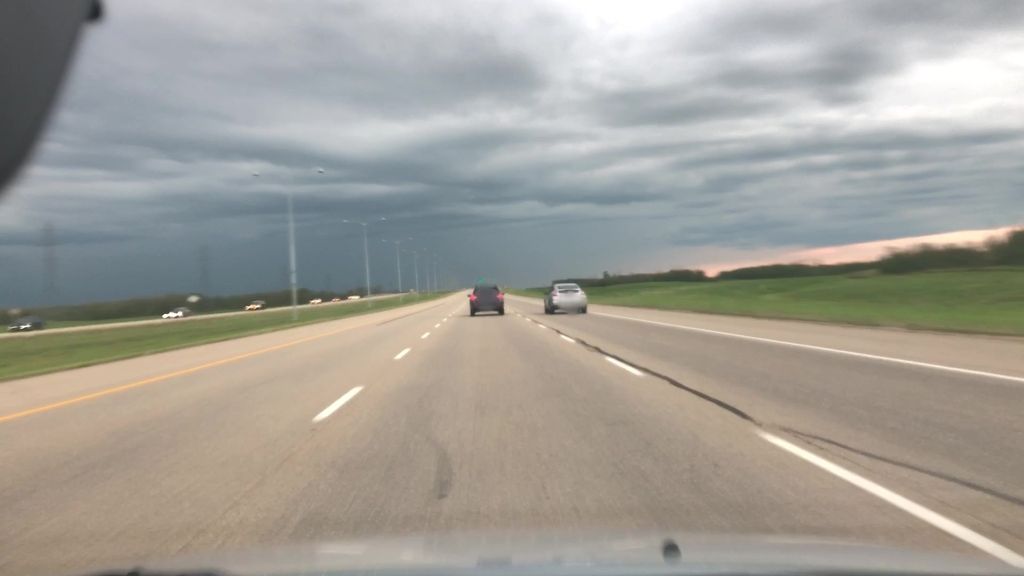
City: edmonton